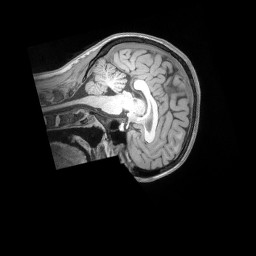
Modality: T1w
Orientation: sagittal
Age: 22
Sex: female
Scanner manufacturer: siemens
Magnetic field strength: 3 T
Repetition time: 2.53 s
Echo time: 0.00164 s